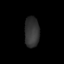
Tissue: lung
Cell type: T cells
Senescence score: 0.23
Nuclear area (px): 432
Mean DAPI intensity: 51.278